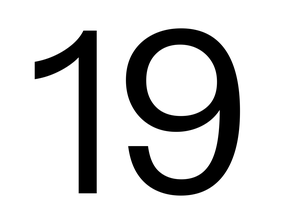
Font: InstrumentSans_Regular